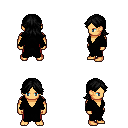
a pixel art fantasy rpg character, male body template, human, tanned skin, black robe, red pants, black loose hair, four views (front, back, left, right), 2x2 character sprite sheet, small pixel art, hard edges, no anti-aliasing